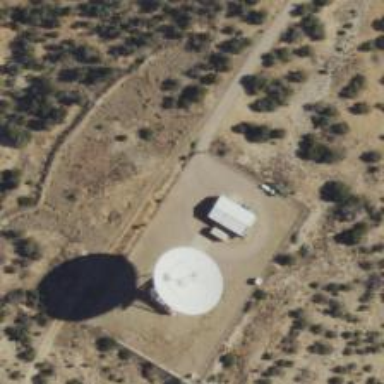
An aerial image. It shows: Observatory.